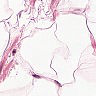
Metastatic tissue present: no